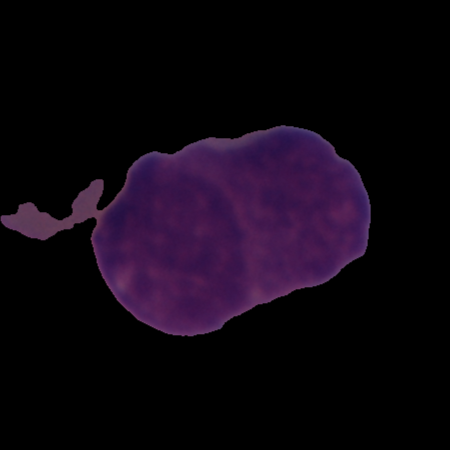
Label: cancer